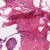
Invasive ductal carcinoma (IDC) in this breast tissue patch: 0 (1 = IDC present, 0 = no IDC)